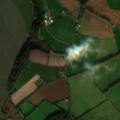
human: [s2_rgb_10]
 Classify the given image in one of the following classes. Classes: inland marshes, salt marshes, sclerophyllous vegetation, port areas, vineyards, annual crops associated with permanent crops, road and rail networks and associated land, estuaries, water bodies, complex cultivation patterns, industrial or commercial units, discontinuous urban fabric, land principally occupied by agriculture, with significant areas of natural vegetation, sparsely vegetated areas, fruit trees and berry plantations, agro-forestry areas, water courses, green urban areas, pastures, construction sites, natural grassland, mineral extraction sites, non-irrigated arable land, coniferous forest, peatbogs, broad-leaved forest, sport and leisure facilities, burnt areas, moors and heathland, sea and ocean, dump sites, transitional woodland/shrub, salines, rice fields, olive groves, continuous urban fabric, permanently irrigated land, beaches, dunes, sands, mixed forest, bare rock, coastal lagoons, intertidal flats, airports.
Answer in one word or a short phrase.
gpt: non-irrigated arable land, pastures, water courses